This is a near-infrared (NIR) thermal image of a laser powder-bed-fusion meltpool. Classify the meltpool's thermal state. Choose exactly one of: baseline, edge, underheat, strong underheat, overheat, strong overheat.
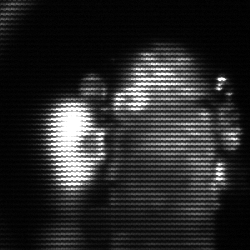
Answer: strong underheat